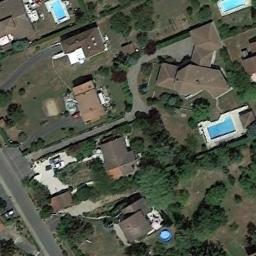
Label: residential